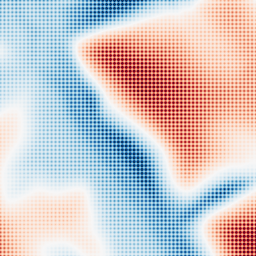
Category: multiscale
Decomposition family: dog
Decomposition parameters: sigma_low: 5
sigma_high: 50
Upsampling method: sinc_blackman
Upsampling parameters: scale: 8
kernel_size: 8
Upsampling scale: 8